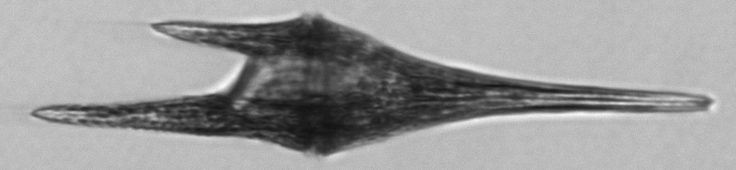
Label: Tripos_furca